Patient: sex M, age 51
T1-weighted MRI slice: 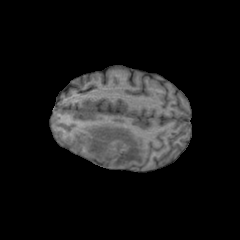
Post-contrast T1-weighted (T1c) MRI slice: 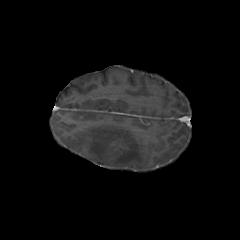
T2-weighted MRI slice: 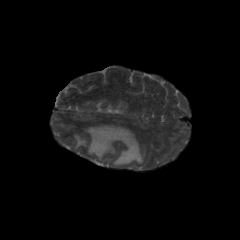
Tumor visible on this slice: yes
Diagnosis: Glioblastoma, IDH-wildtype
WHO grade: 4